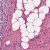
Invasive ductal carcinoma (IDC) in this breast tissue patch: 0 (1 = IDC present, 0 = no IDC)